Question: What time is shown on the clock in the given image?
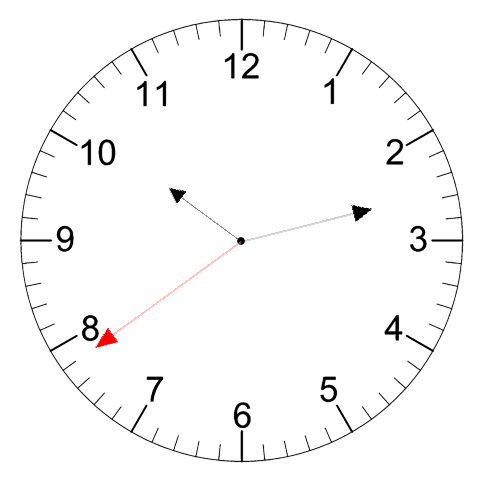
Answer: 10:12:39